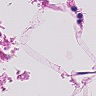
Metastatic tissue present: no